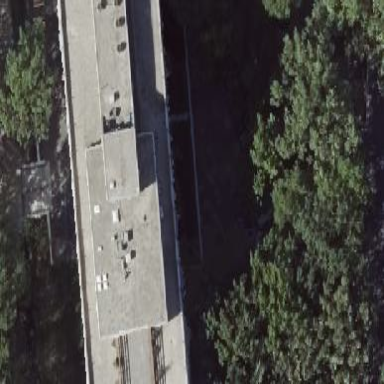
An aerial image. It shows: Building with flat roof.